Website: home-depot
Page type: customer-info-address
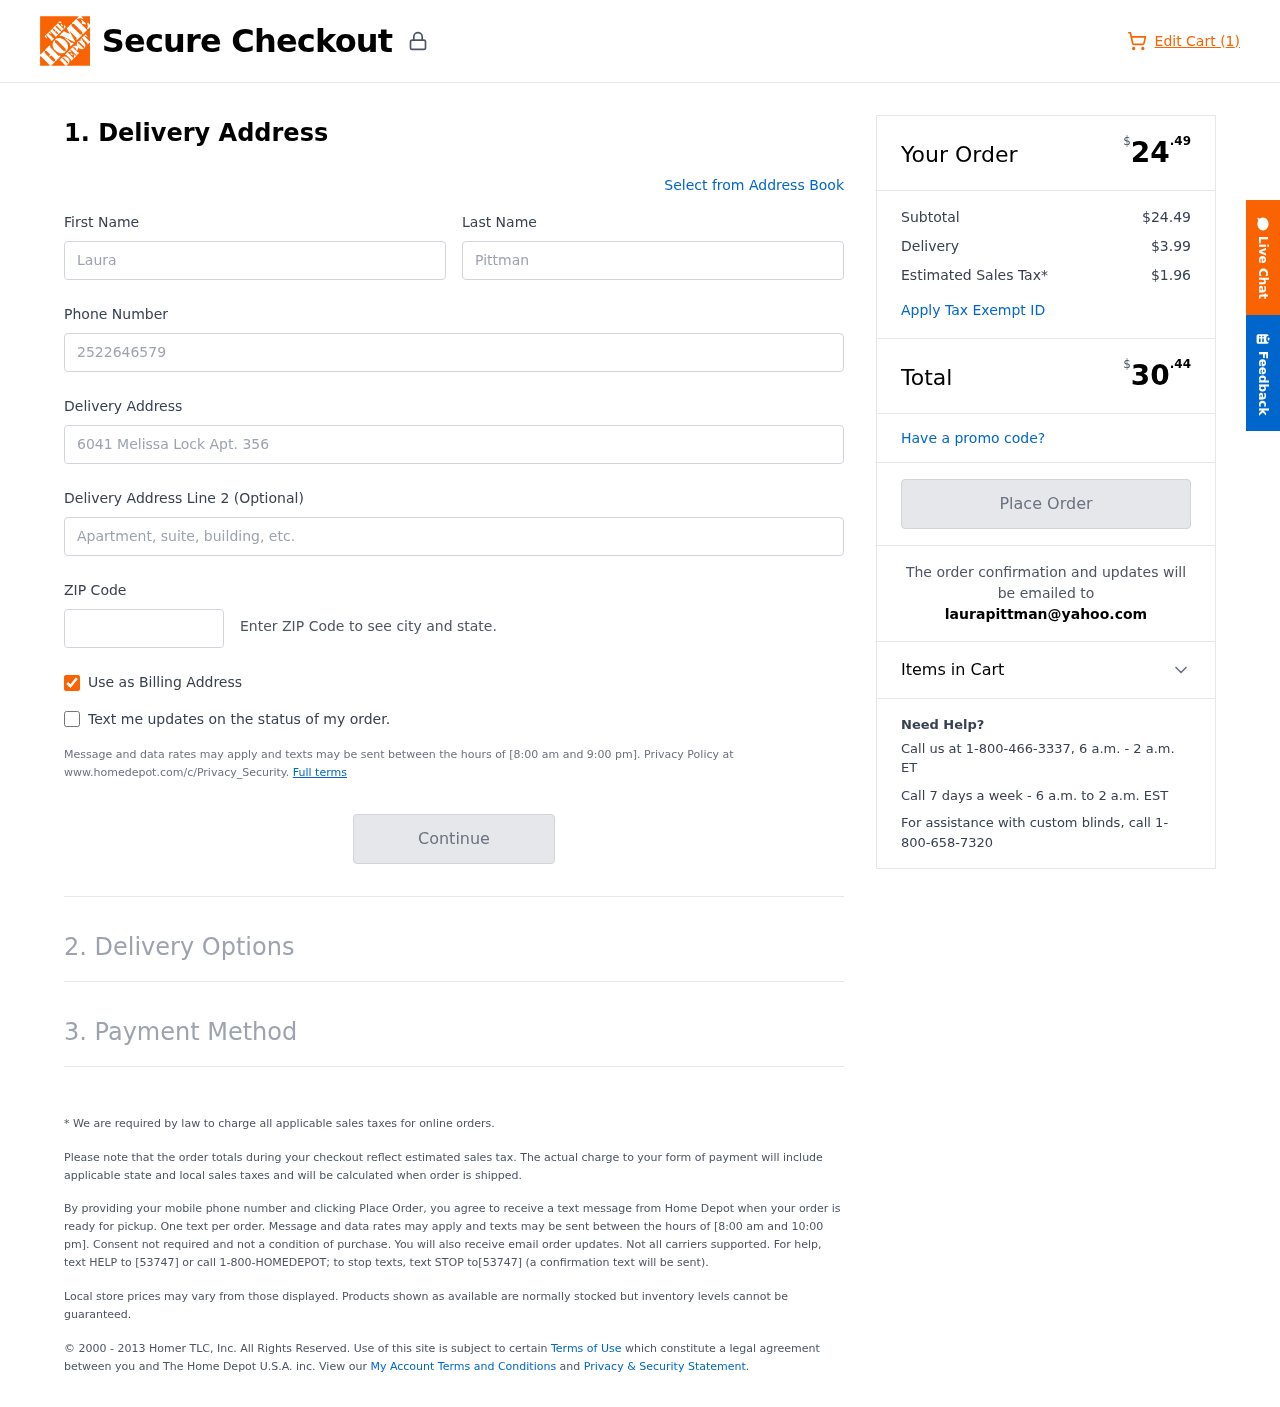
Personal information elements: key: PII_EMAIL
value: laurapittman@yahoo.com
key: PII_FIRSTNAME
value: Laura
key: PII_LASTNAME
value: Pittman
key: PII_PHONE
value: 2522646579
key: PII_POSTCODE
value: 19265
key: PII_STREET
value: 6041 Melissa Lock Apt. 356
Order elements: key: ORDER_NUM_ITEMS
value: Edit Cart (1)
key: ORDER_SUBTOTAL_HEADER
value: $24.49
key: ORDER_SUBTOTAL
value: $24.49
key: ORDER_SHIPPING_COST
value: $3.99
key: ORDER_TAX
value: $1.96
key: ORDER_TOTAL2
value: $30.44